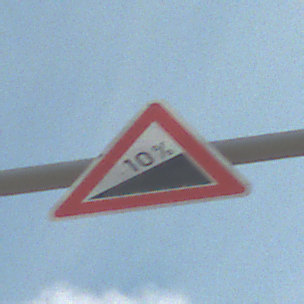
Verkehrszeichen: Steigung10
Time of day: Midday
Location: Outdoor (Suburban)
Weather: PartlyCloudy
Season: Summer
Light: Natural